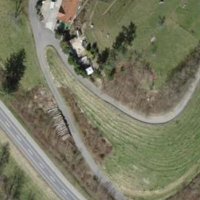
EUNIS habitat code: 55
Species observed at this site:
Salvia pratensis